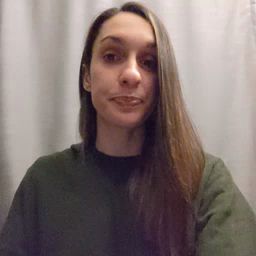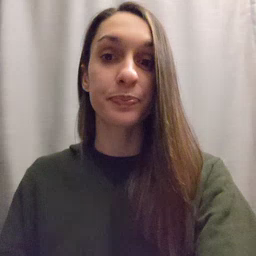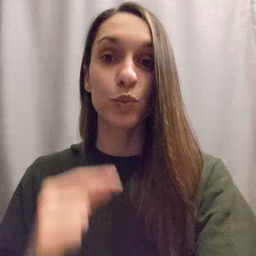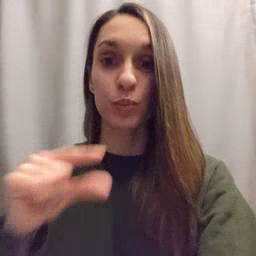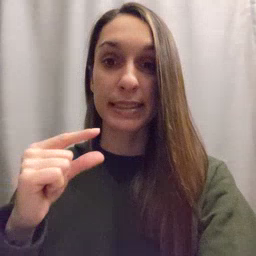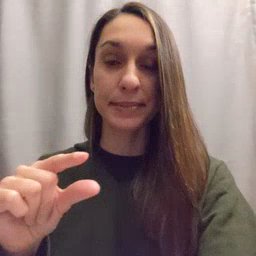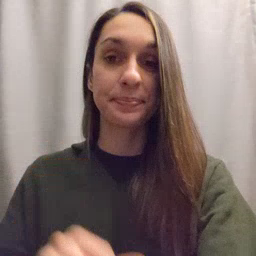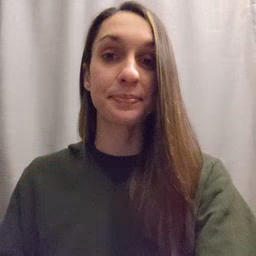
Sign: green